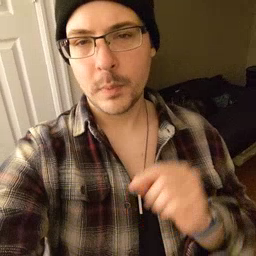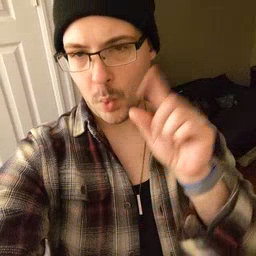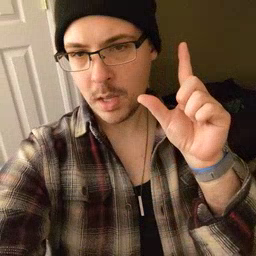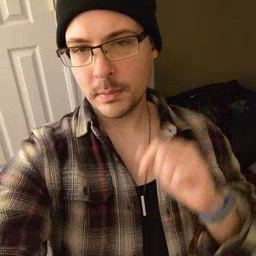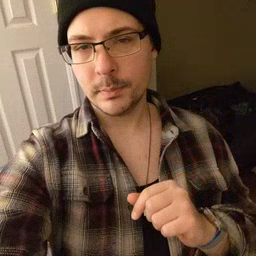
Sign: wake